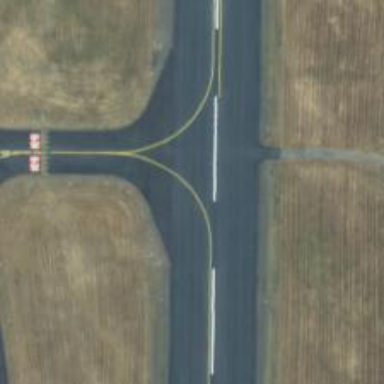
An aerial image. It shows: Image of taxiway at airport.